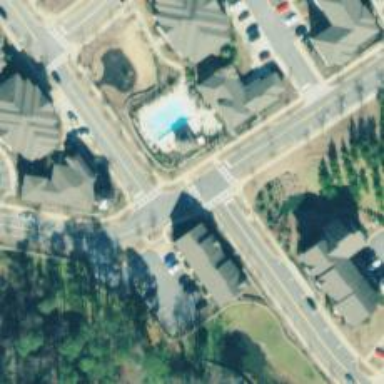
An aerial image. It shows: Residential road with separate sidewalk.